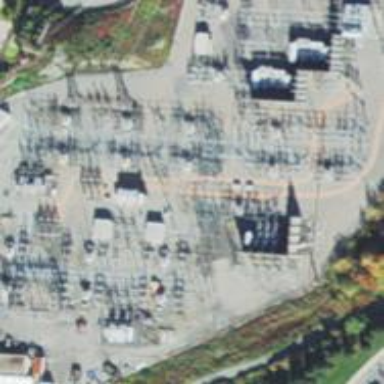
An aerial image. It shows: Switch used for power control.